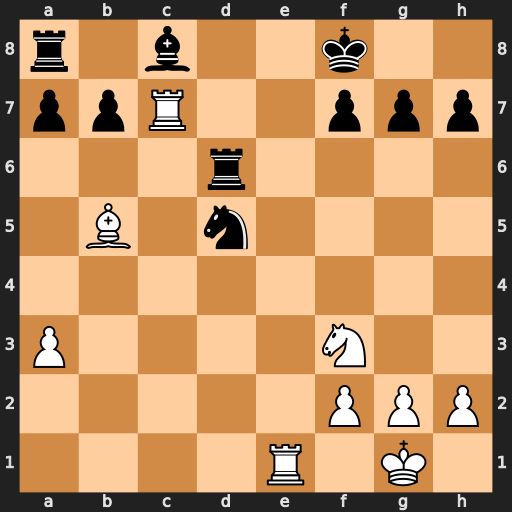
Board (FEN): r1b2k2/ppR2ppp/3r4/1B1n4/8/P4N2/5PPP/4R1K1
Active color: w
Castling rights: -
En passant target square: -
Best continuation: Re8#